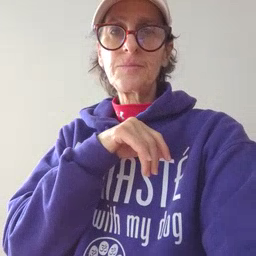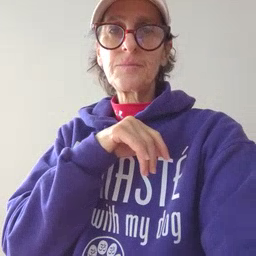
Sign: dirty